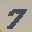
Label: 7